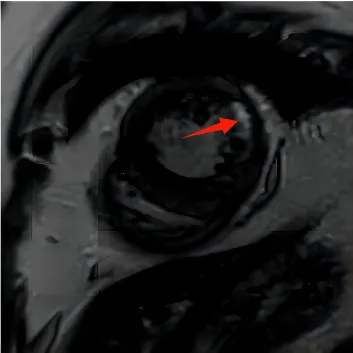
(D) Cardiac magnetic resonance imaging with gadolinium at 10 months. The red arrow marks late gadolinium enhancement in the inferior and lateral walls of the left ventricle (bright liner enhancement).
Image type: radiology (mri)